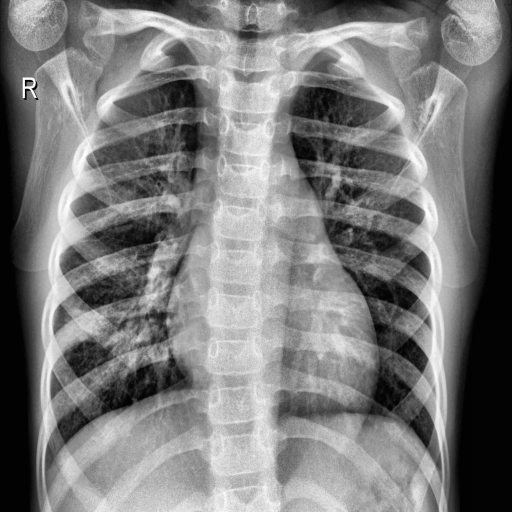
Finding: PNEUMONIA